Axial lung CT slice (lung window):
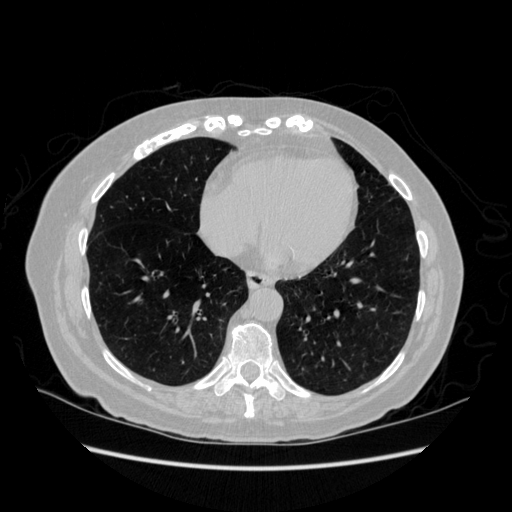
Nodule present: no